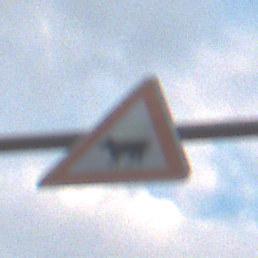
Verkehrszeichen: ViehtriebRechts
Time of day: SunriseSunset
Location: Outdoor (Nature)
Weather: PartlyCloudy
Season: NotSpecified
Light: Natural